Interaction volume radius: 5 \u00c5
Interaction volume height: 40 \u00c5
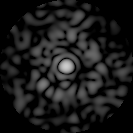
Disorder parameter: 0.8647